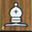
Piece: wB